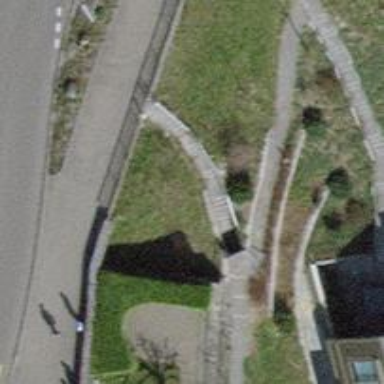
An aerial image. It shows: Steps on fine gravel road.